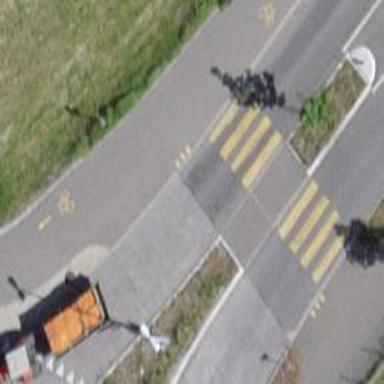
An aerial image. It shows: Path with asphalt surface and crossing.